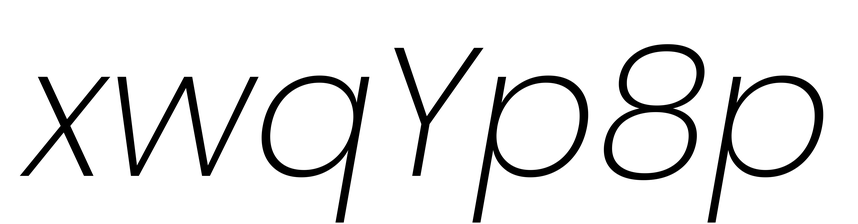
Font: Poppins-ExtraLightItalic